Aerial crown-view tile of a tropical tree (Barro Colorado Island, Panama), acquired 20250818:
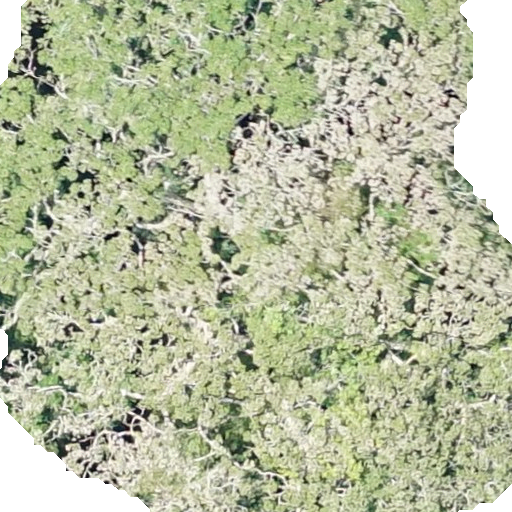
Species: Sterculia apetala
GBIF accepted scientific name: Sterculia apetala
Crown area: 403.726 m²